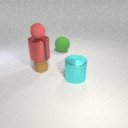
small brown rubber cylinder in front of large green rubber sphere